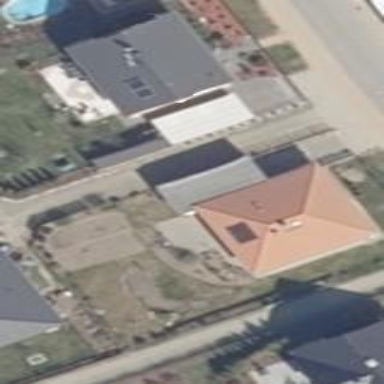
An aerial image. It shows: Detached building with hipped roof shape.